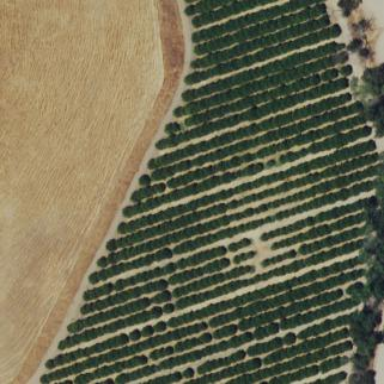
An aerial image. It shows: Orchard.